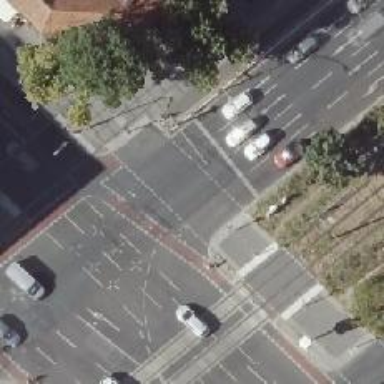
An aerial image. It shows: Crossing with traffic signals.